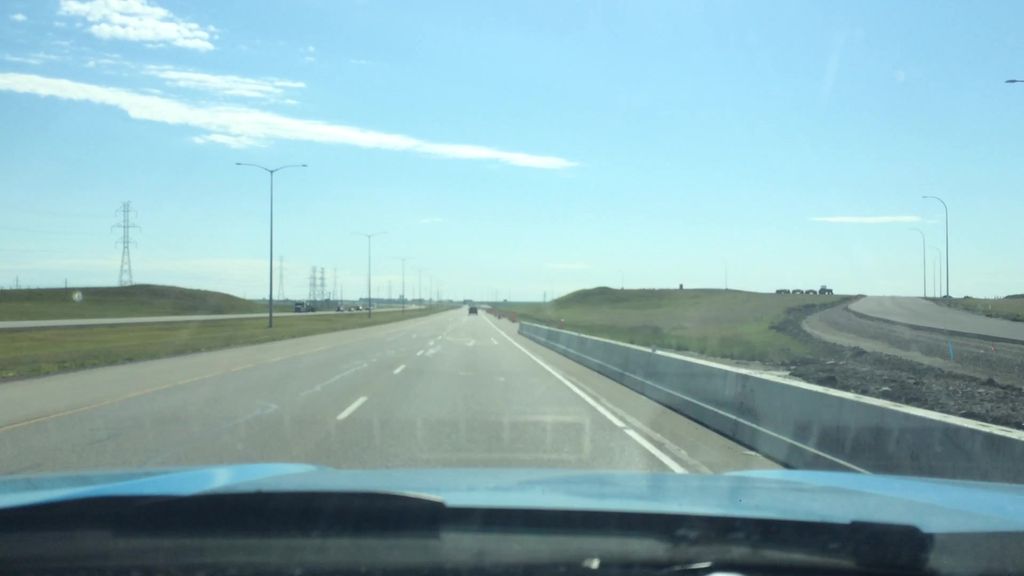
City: calgary